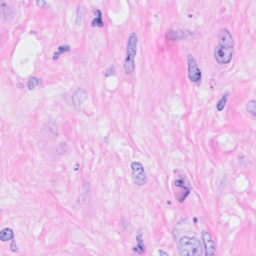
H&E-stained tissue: Breast